Question:
I am looking for the default installation. Even though I have mentioned bypass and \quiet command still script require an enter to proceed further...I have also tried with unrestricted and also tried by passing -ArgumentList 'powershell -ExecutionPolicy ByPass -File C:\orchestrator\AddServerRolesAndFeatures\InstallRolesAndFeatures.ps1 \quiet -ArgumentList "computername=ABCHOSTNAME"' but still stops and ask to enter ..Please advice
'''
PS C:\orchestrator\AddServerRolesAndFeatures> powershell -ExecutionPolicy ByPass -File C:\orchestrator\AddServerRolesAndFeatures\InstallRolesAndFeatures.ps1 \quiet
Your OS version is:Windows Server 2016 Datacenter
Computername (Press Enter for current computer - ABCHOSTNAME):
'''
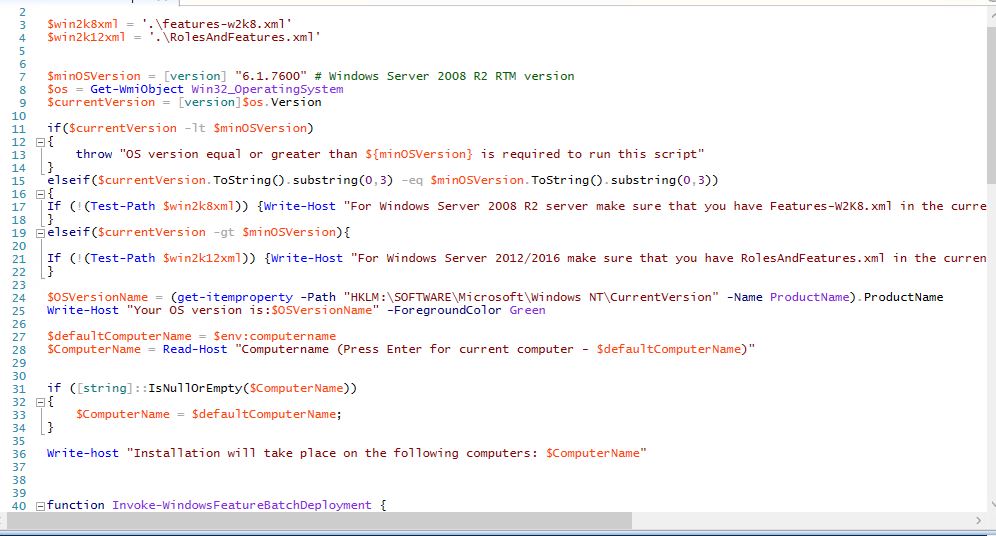
Answer: The running script has 'read-host' in it which by design. There are not really any pretty ways around it short of using sendkeys or third party apps like AutoHotKey. Only thing I could think is to surpress Read-Host by running PowerShell in <URL> which
> Does not present an interactive prompt to the user.
That has a side effect where an error will be triggered. Consider the following script.
'''
$var = "Original"
$result = read-host -Prompt "Push Enter or type and such"
if($result){$var=$result}
$var
'''
Set a variable to a string value and prompt the user to change it. Display the results whether the user enters null or nothing.
Now run that in noninteractive mode...
'''
PS D:\Temp\PSH> powershell.exe -Noninteractive -file .\skipReadHost.ps1
powershell.exe : read-host : Windows PowerShell is in NonInteractive mode. Read and Prompt
At line:1 char:1
+ powershell.exe -Noninteractive -file .\skipReadHost.ps1
+ ~~~~~~~~~~~~~~~~~~~~~~~~~~~~~~~~~~~~~~~~~~~~~~~~~~~~~~~
+ CategoryInfo : NotSpecified: (read-host : Win...ead and Prompt :String) [], RemoteException
+ FullyQualifiedErrorId : NativeCommandError
functionality is not available.
At D:\Temp\PSH\skipReadHost.ps1:2 char:11
+ $result = read-host -Prompt "Push Enter or type and such"
+ ~~~~~~~~~~~~~~~~~~~~~~~~~~~~~~~~~~~~~~~~~~~~~~~
+ CategoryInfo : InvalidOperation: (:) [Read-Host], PSInvalidOperationException
+ FullyQualifiedErrorId : InvalidOperation,Microsoft.PowerShell.Commands.ReadHostCommand
Original
'''
Notice at the end the string came out with its first state. This all depends on how the script handles this prompt being skipped.
From the looks of it you could also just remove the 'read-host' logic from the script and avoid this issue altogether.